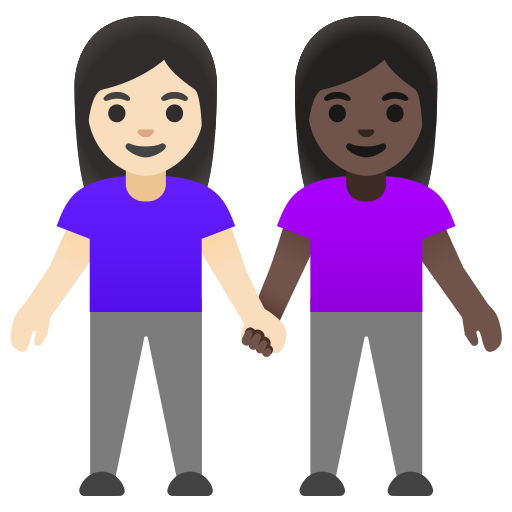
Emoji: 👩🏻‍🤝‍👩🏿